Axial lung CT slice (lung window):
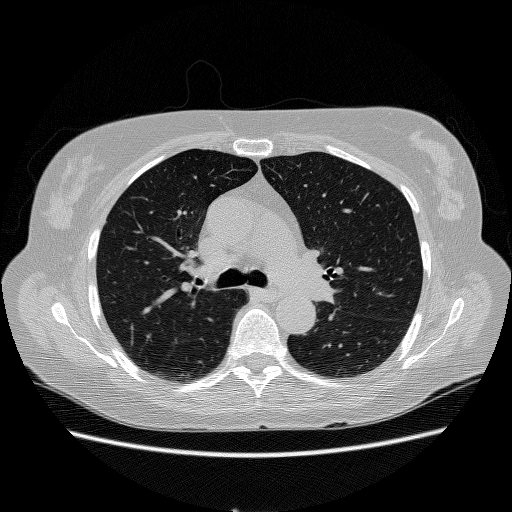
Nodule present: no